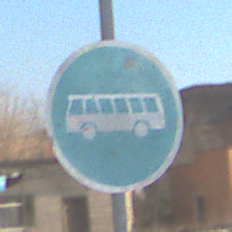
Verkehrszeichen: Busssonderstreifen
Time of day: Midday
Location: Outdoor (Suburban)
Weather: PartlyCloudy
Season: NotSpecified
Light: Natural